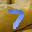
Label: 7